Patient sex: F
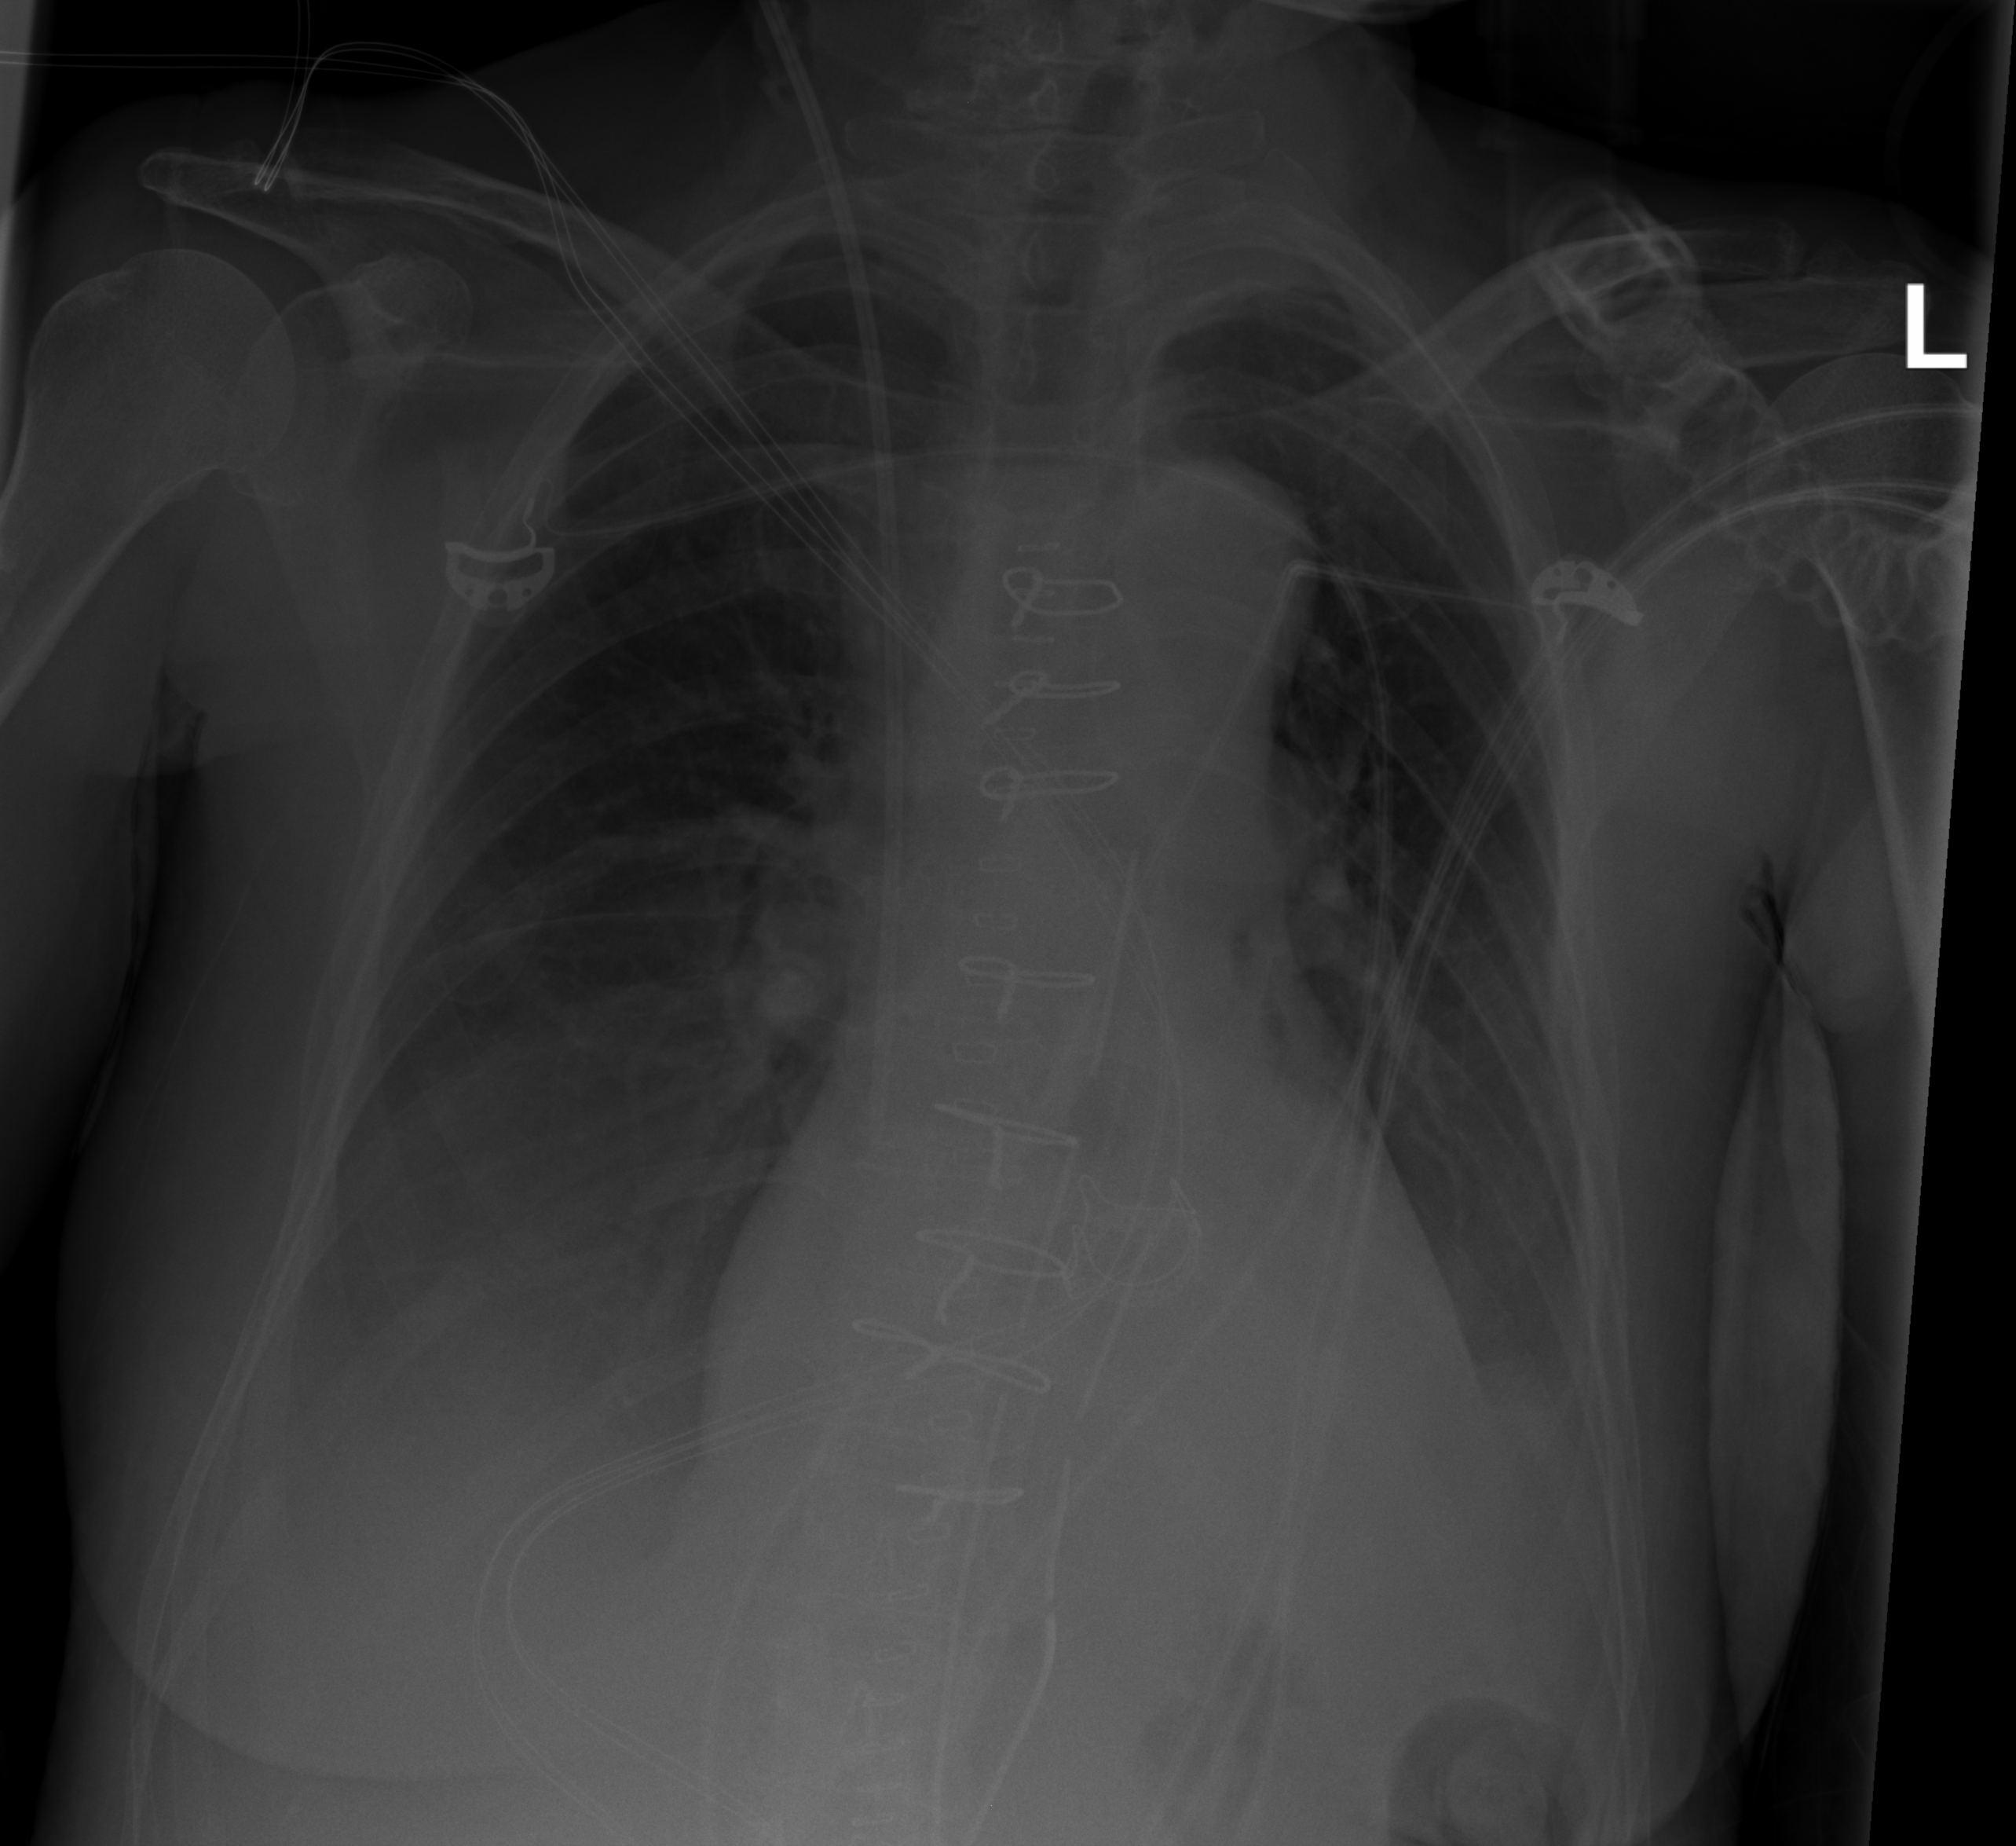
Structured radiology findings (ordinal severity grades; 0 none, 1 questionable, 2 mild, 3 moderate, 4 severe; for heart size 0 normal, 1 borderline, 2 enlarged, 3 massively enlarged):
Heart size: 2
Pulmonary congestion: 1
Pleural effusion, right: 2
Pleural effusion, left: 2
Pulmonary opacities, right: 1
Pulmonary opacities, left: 1
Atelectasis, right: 2
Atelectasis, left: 2